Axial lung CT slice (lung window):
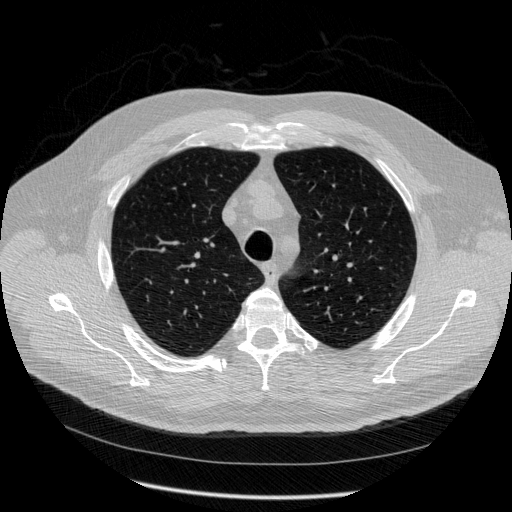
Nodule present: no